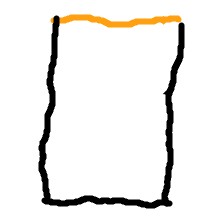
Shape: rectangle